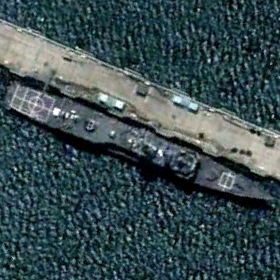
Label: cruiser